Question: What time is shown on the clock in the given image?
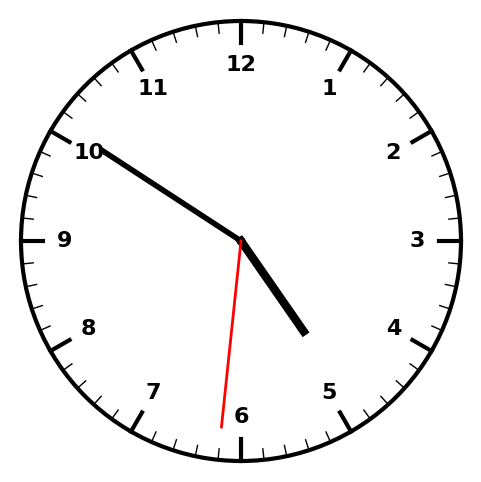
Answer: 04:50:31